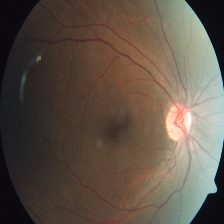
Diabetic retinopathy grade: Severe